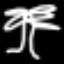
Label: palm tree